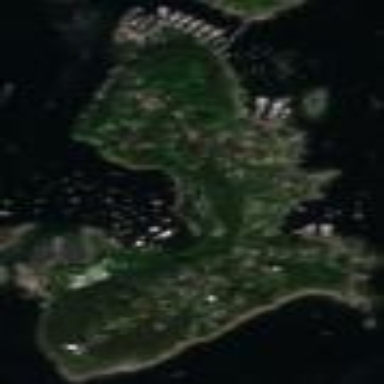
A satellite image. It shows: Island with natural coastline.